Field crop: maize
Growth stage: 2
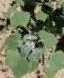
Species: chenopodium